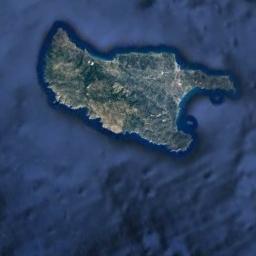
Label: island